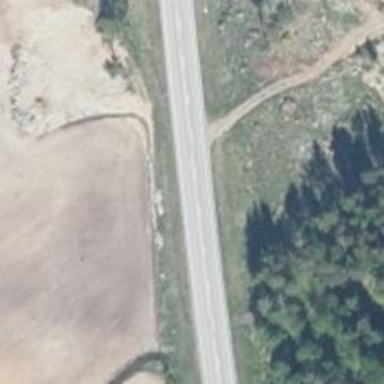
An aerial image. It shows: Asphalt trunk highway.